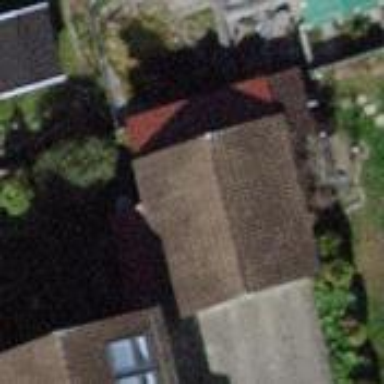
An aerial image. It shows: Garage.